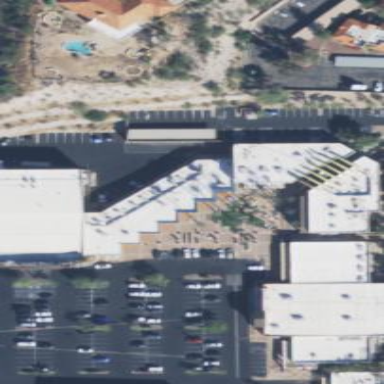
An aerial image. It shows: Retail building which is mall.